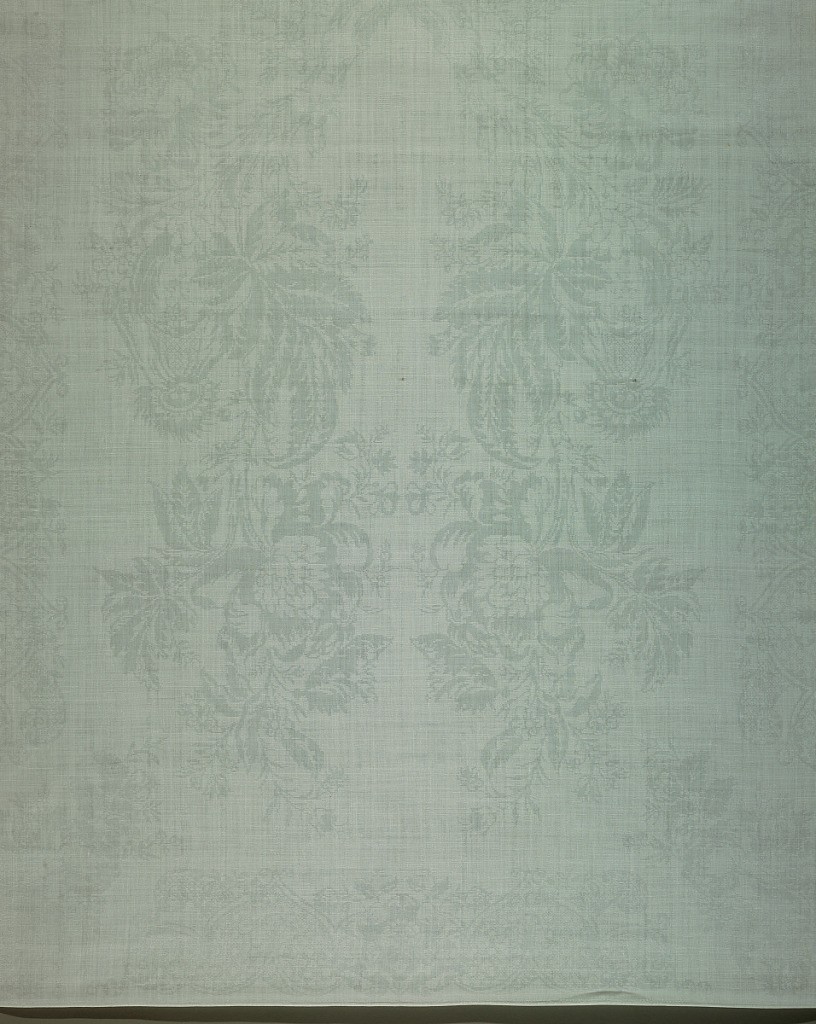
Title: Napkin
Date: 1730s
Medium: linen, cotton embroidery Technique: 4&1 satin damask
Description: White damask napkin has a vertically symmetrical design of a flowering tree in a 1730s style. Border has scrolling cartouches filled with a diaper pattern. Bouquets of flowers are in each corner.